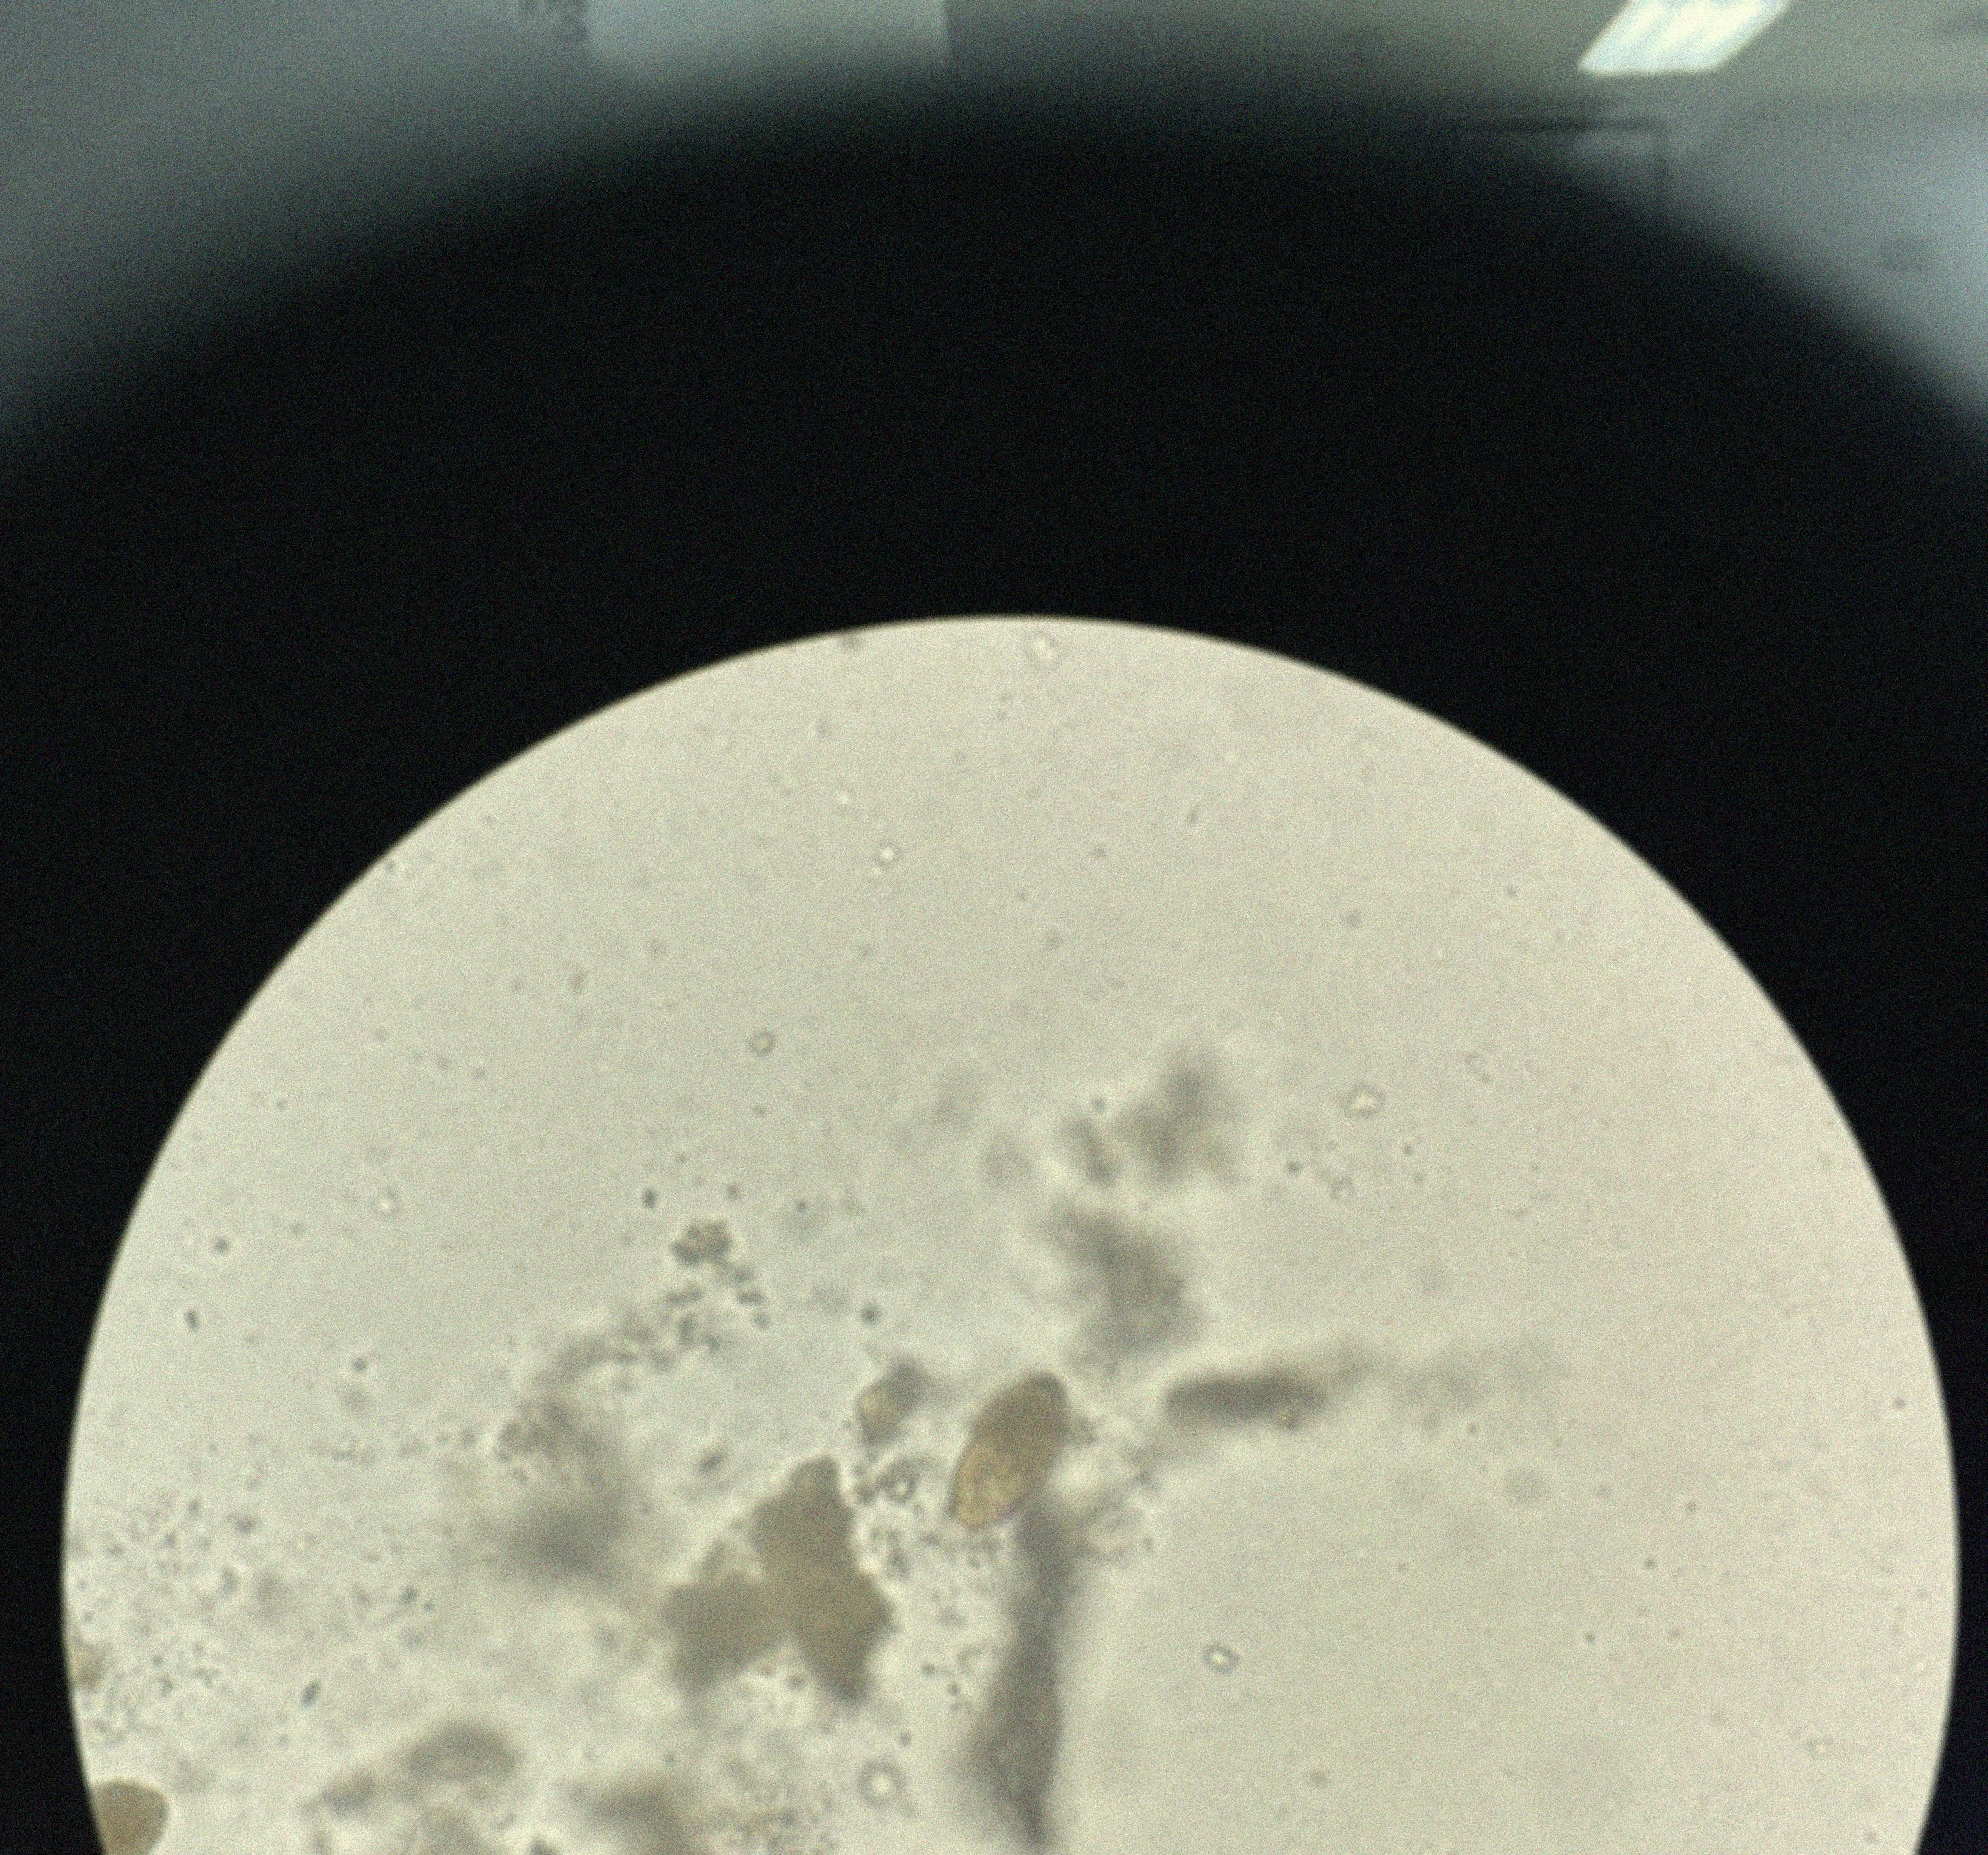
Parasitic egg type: Trichuris trichiura